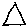
Label: triangle